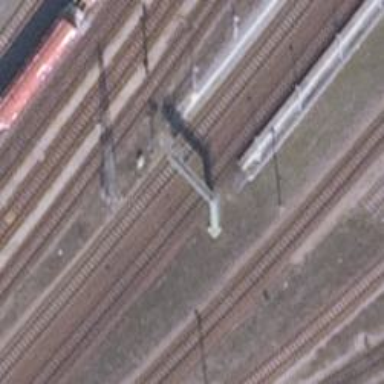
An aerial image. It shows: Railway signal.